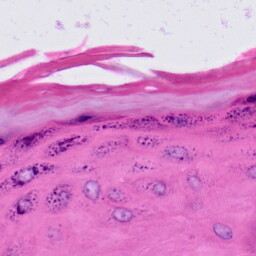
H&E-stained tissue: Skin